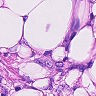
Metastatic tissue present: yes